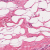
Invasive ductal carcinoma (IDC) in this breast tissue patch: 0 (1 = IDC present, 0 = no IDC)